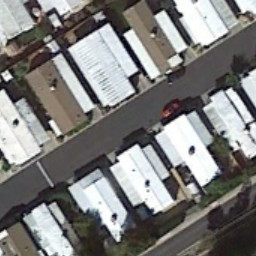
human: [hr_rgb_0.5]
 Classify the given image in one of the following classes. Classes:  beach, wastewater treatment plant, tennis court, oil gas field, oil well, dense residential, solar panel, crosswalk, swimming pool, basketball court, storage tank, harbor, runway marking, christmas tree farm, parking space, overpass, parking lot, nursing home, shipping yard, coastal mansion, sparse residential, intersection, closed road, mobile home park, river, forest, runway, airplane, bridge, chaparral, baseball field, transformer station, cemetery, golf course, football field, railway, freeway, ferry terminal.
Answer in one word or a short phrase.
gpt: mobile home park